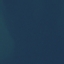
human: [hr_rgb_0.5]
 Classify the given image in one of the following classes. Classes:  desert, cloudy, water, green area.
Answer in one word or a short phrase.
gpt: water